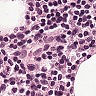
Metastatic tissue present: no